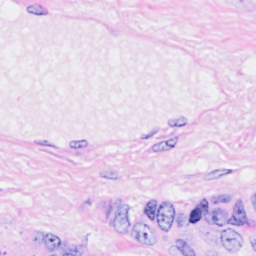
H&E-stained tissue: Breast